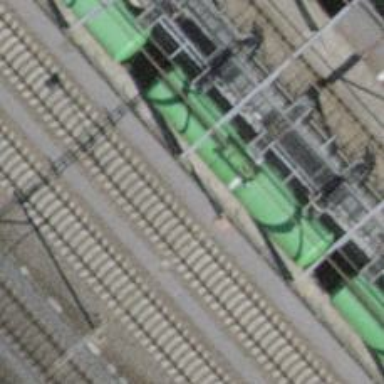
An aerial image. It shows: Oil loading facility along the railway.